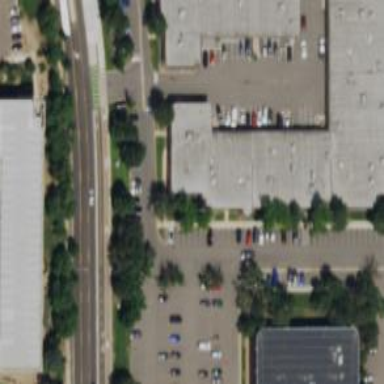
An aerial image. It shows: Office building.